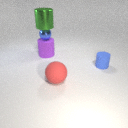
large red rubber sphere to the left of small blue rubber cylinder